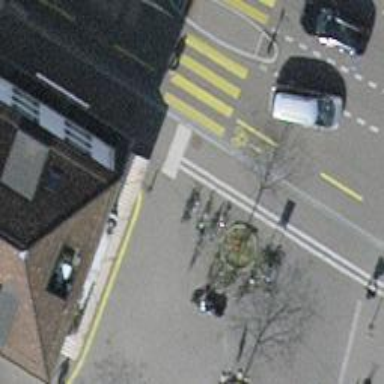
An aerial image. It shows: Bicycle parking area with bollard.